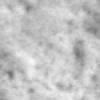
Label: no_change